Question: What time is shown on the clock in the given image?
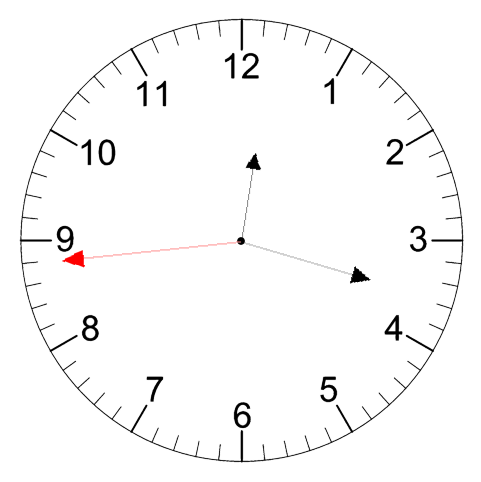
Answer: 12:17:44